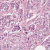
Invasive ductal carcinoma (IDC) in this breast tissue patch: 1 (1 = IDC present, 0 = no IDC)